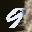
Label: 9